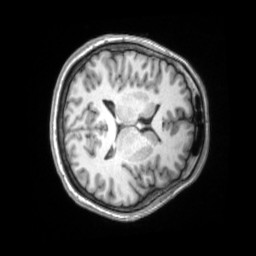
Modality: T1w
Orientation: axial
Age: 60
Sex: female
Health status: ill
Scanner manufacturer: siemens
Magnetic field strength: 3 T
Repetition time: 2.2 s
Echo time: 0.00157 s